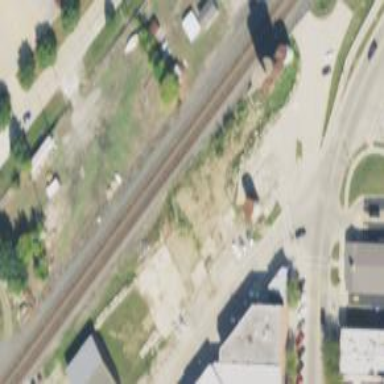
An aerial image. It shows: Abandoned railway.